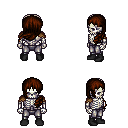
a pixel art fantasy rpg character, male body template, skeleton, leather shoulder armor, metal pants, brown left-swept hairstyle, black shoes, four views (front, back, left, right), 2x2 character sprite sheet, small pixel art, hard edges, no anti-aliasing